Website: lowes
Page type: cart
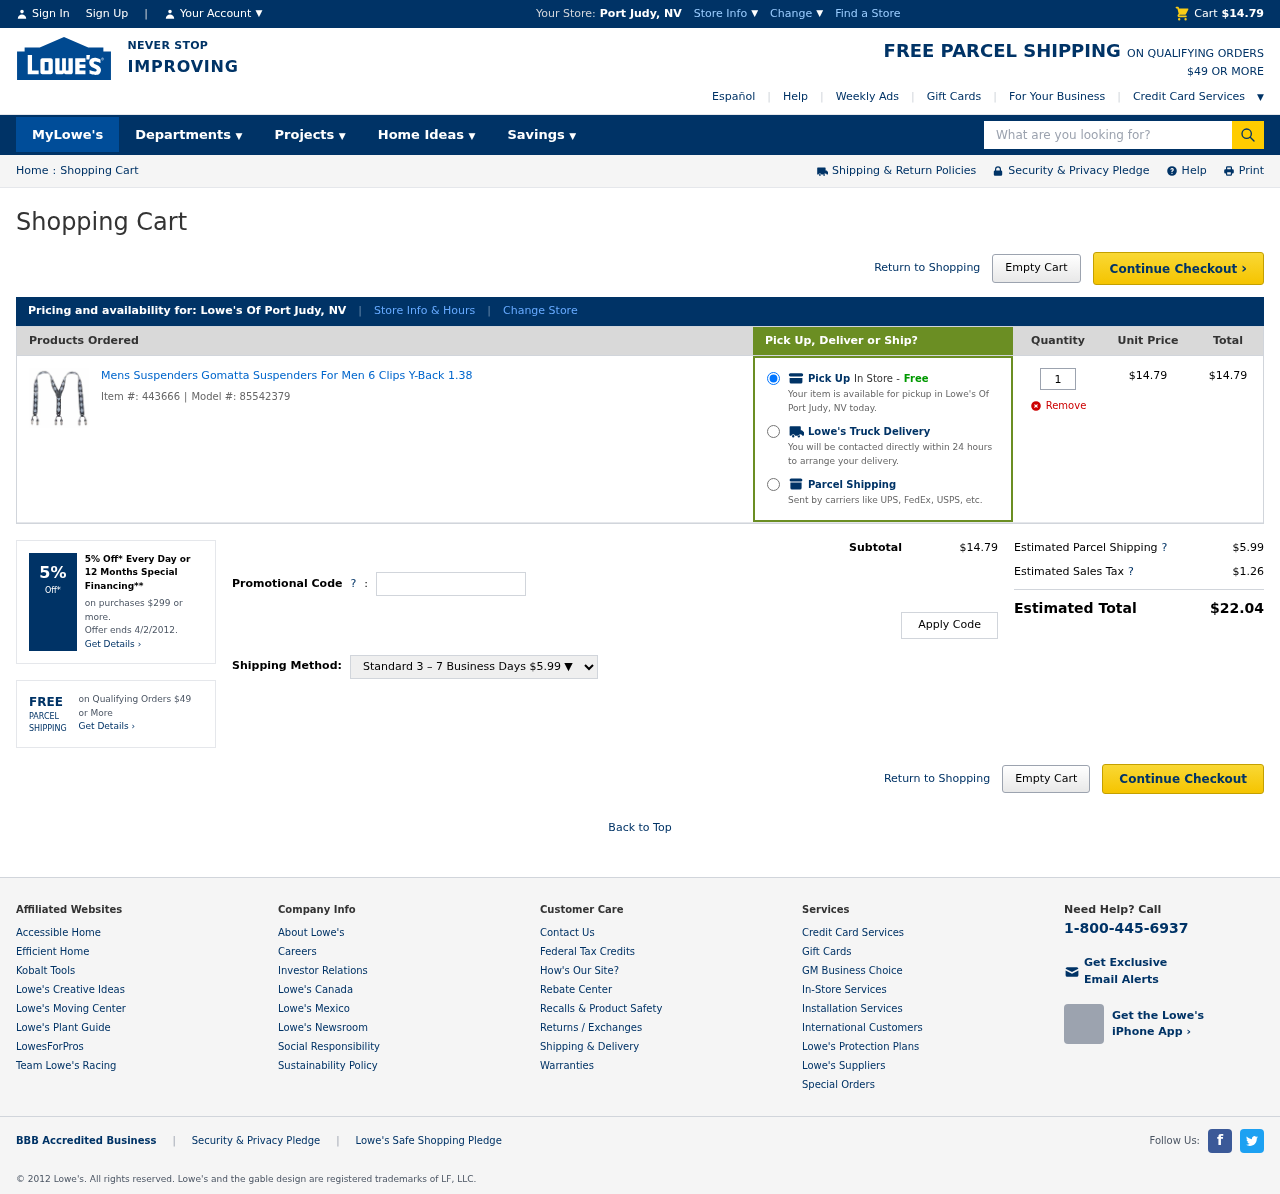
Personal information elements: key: PII_CITY_STATE
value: Port Judy, NV
Product elements: key: PRODUCT1_NAME
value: Mens Suspenders Gomatta Suspenders For Men 6 Clips Y-Back 1.38
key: PRODUCT1_PRICE
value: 14.79
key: PRODUCT1_QUANTITY
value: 1
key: PRODUCT1_ITEM_NUMBER
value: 443666
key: PRODUCT1_MODEL_NUMBER
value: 85542379
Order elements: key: ORDER_SUBTOTAL
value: $14.79
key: ORDER_ITEM_TOTAL
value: $14.79
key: ORDER_SHIPPING
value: $5.99
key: ORDER_TAX
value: $1.26
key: ORDER_TOTAL
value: $22.04
Search elements: key: HEADER_SEARCH
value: What are you looking for?